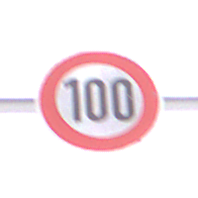
Verkehrszeichen: Geschwindigkeit100
Umgebung: Outdoor, Nature
Tageszeit: MorningAfternoon
Wetter: PartlyCloudy
Licht: Natural
Jahreszeit: Winter
Kontrast: HighContrast